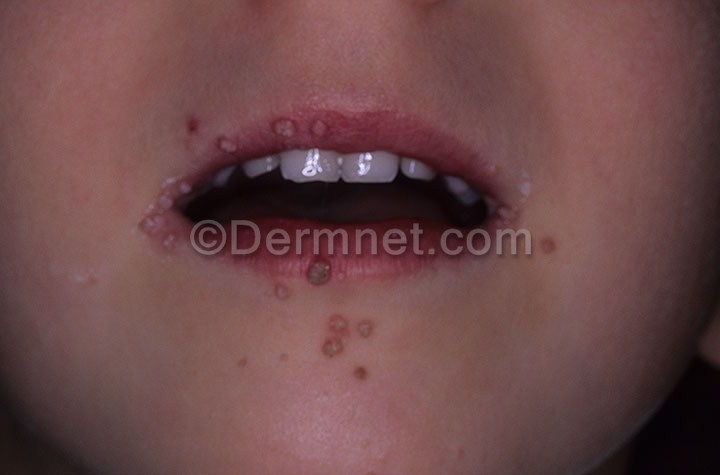
Disease: Warts Molluscum and other Viral Infections